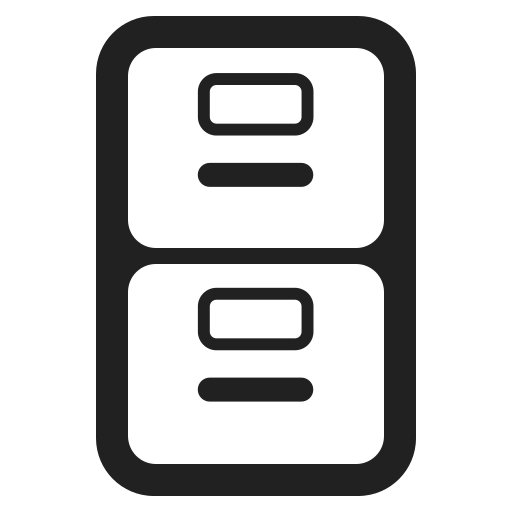
file cabinet high contrast